Interaction volume radius: 5 \u00c5
Interaction volume height: 20 \u00c5
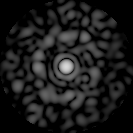
Disorder parameter: 0.8631